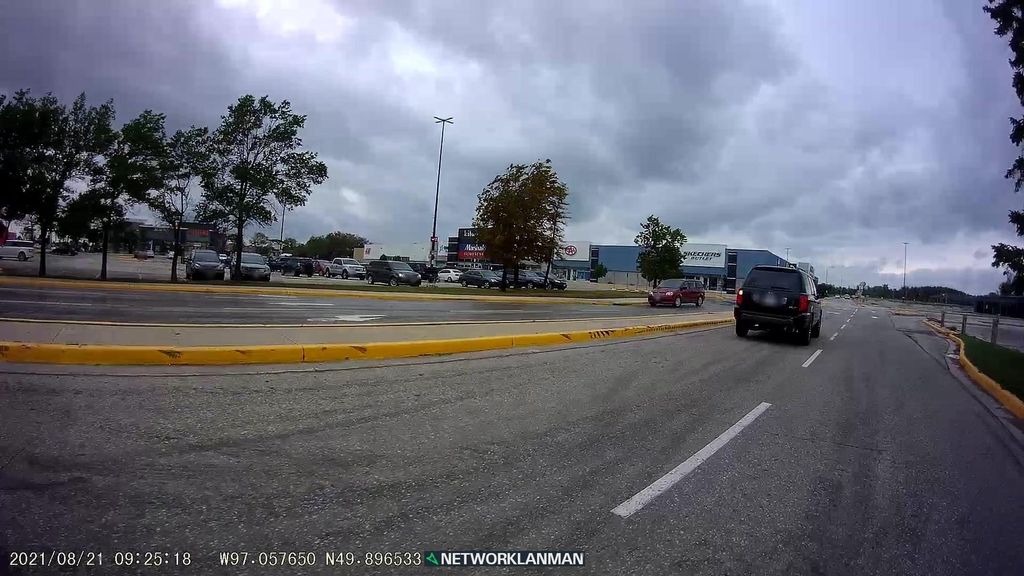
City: winnipeg